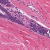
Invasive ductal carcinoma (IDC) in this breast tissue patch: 0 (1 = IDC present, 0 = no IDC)